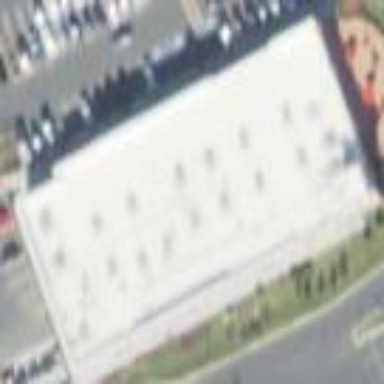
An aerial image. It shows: Commercial building.